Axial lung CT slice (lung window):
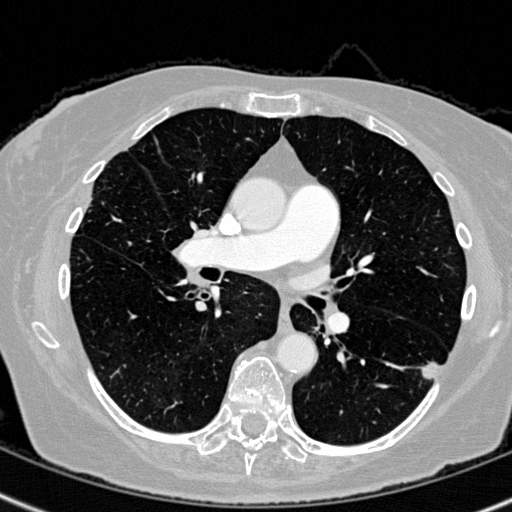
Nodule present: yes
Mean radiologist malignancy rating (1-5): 4.5